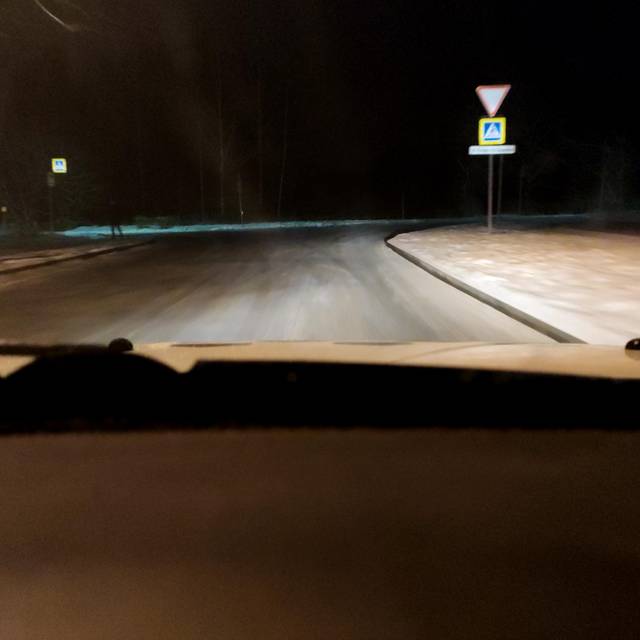
Region: Russia
Coordinates: 58.052, 56.215